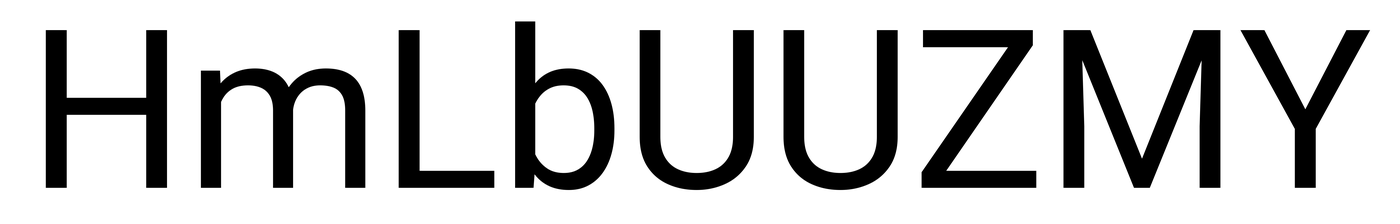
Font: Roboto_Regular